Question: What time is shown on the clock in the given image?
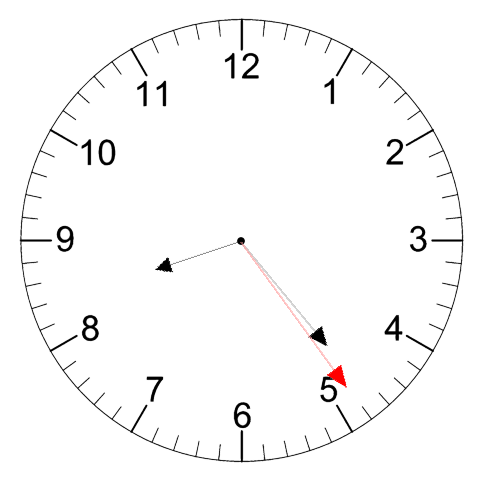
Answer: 08:23:24